Question: How do I echo the value in a style value for instance here:
'''
style="max-width:50%;"
'''
I want to see the value in (max-width) in the html page when I run the code in a browser. I want to see it when I change the size of the page so I can see errors easily.
This thing is implemented in a browser when you inspect the page, but it is handy to see it without opening the inspector, because its difficult to see values screen when the inspector window is visual and takes too much windowspace.
I've tried to find a solution here but with no luck.
'''
<!DOCTYPE html>
<html>
<head>
<title>paralyze website</title>
<meta name="viewport" content="width=device-width, initial-scale=1">
<link href="css/bootstrap.css" rel="stylesheet">
<!--link href="css/styles.css" rel="stylesheet"-->
</head>
<body>
<div class="navbar navbar-paralyze navbar-static-top">
<div class="container">
<div class="navbar-brand">
<img style="max-width:50%; margin-top: 5px; margin-left: -7px;"
src="pictures/paralyze-248x41.png" >
</div>
<script type="text/javascript"></script>
<script
src="https://ajax.googleapis.com/ajax/libs/jquery/1.10.2/jquery.min.js">
</script>
<script src="js/bootstrap.min.js"></script>
</body>
</html>
'''

The picture demonstrates which value I want to show. Not exactly the one I want here, but I want you to know the idea what value/numbers I want to show.
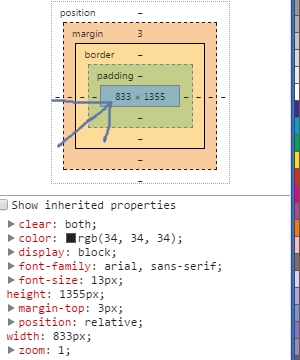
Answer: <URL>
'''
$(window).resize(function(){
$('.width').html($('img').width());
});
'''
'''
<div class="navbar navbar-paralyze navbar-static-top">
<div class="container">
<div class="navbar-brand">
<p class="width"></p>
<img style="max-width:50%; margin-top: 5px; margin-left: -7px;" src="http://paralyze.se/sizebrowser.png">
</div>
</div>
</div>
'''